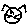
Label: cat